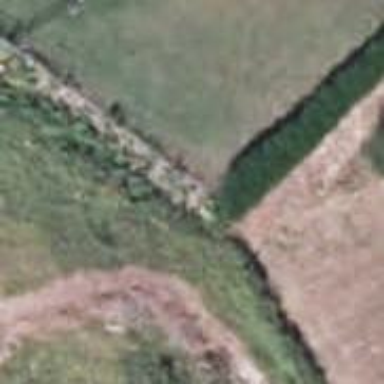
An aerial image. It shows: Fence.